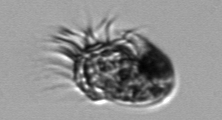
Label: Tontonia_appendiculariformis